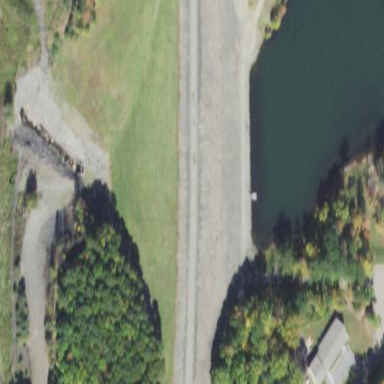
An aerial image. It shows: Dam along waterway.